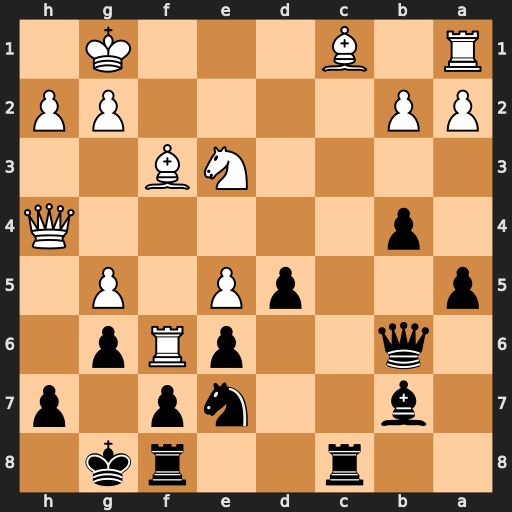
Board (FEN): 2r2rk1/1b2np1p/1q2pRp1/p2pP1P1/1p5Q/4NB2/PP4PP/R1B3K1
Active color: b
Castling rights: -
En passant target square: -
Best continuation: Rxc1+ Rxc1 Qxe3+ Qf2 Qxc1+